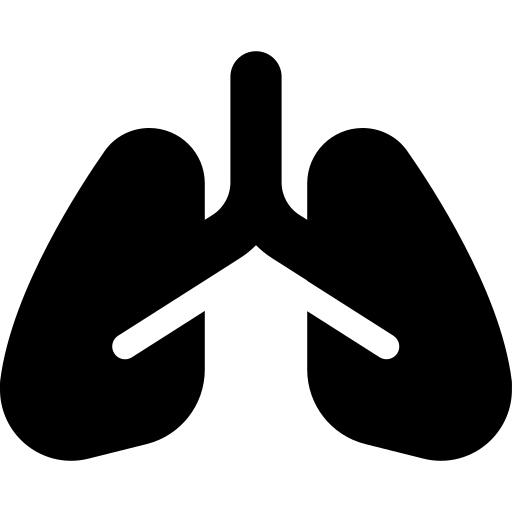
Tags: icon, FontAwesome, fa-icon, solid, lungs